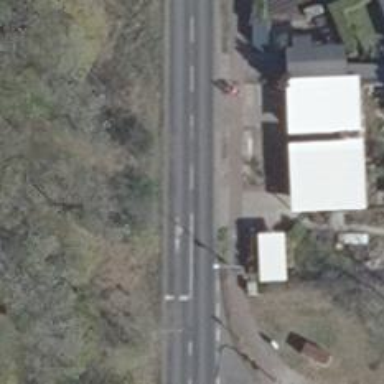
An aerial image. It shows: Tertiary road with lane markings.